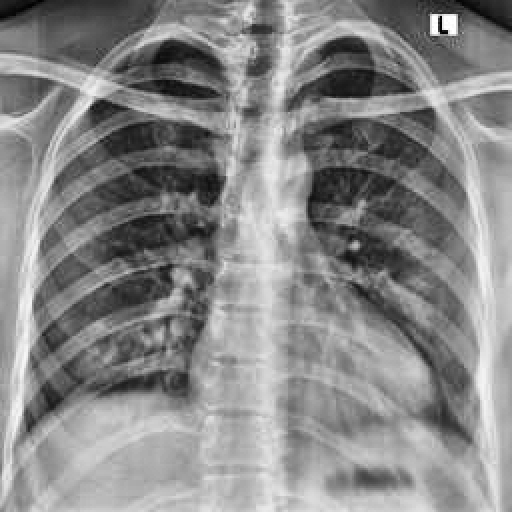
Finding: NORMAL